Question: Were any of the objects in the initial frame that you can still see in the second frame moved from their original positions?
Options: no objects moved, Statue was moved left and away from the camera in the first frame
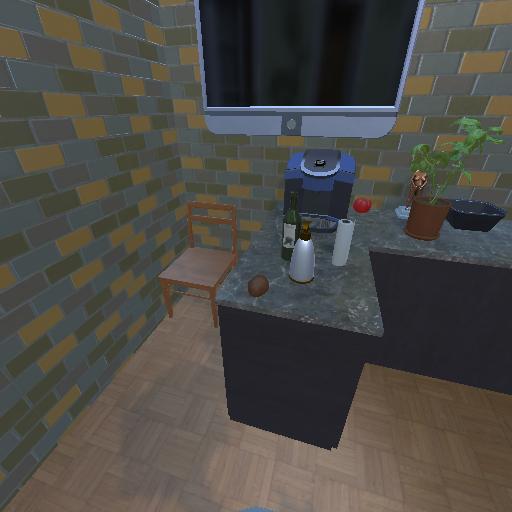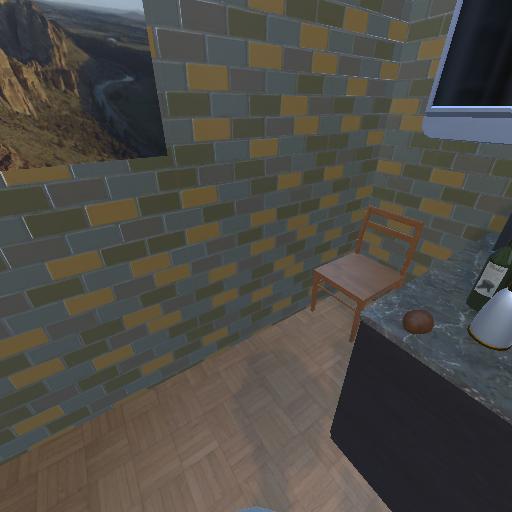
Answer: no objects moved